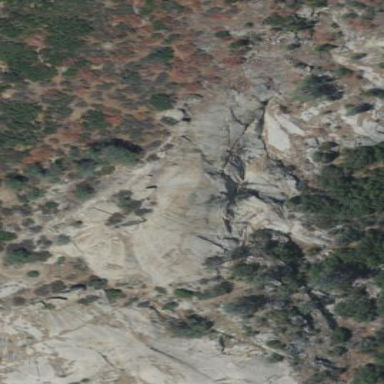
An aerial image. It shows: Climbing crag.